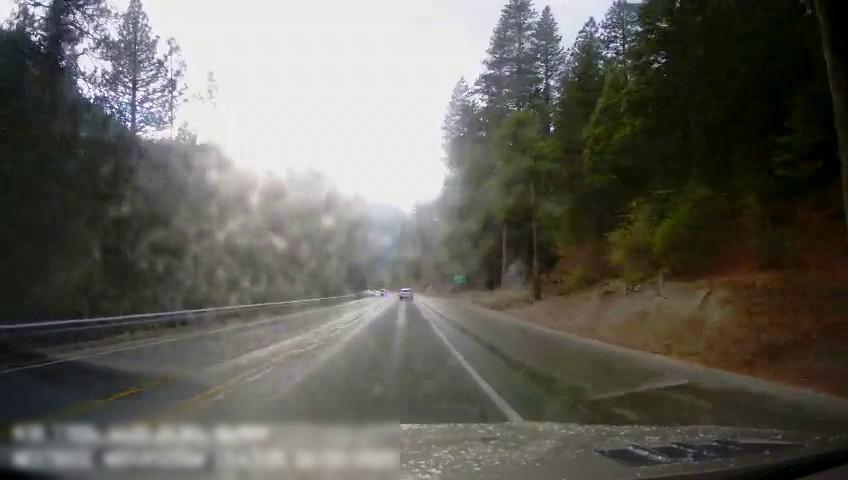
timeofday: Day
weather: Sunny
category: Drivable Space
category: Vehicles | Car
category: Lanes | Opposite Lane
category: Lanes | Opposite Lane
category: Lanes | Current Lane
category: Lanes | Current Lane
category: Lanes | Current Lane
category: Traffic | Signs